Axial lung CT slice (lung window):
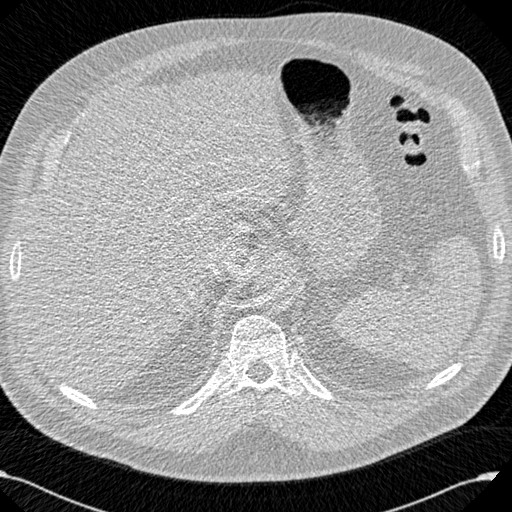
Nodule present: no